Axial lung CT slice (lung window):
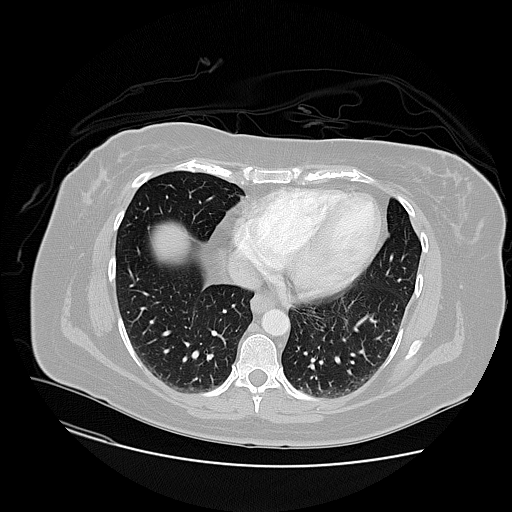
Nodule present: no